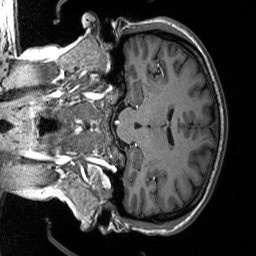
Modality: T1w
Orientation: coronal
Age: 34
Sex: female
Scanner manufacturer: siemens
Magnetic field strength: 3 T
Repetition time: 2.53 s
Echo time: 0.00219 s